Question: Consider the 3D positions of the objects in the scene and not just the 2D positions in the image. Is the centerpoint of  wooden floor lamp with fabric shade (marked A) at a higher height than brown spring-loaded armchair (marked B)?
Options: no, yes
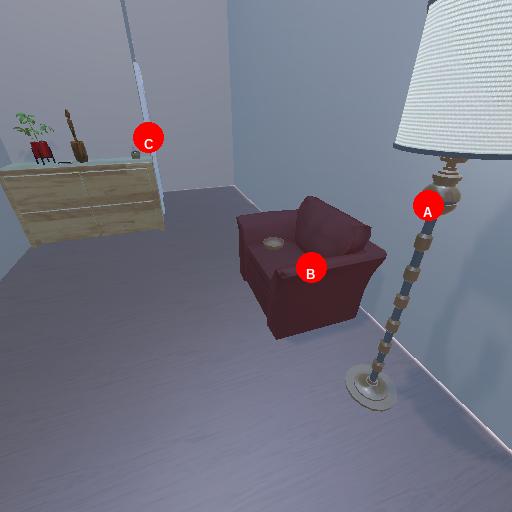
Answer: no